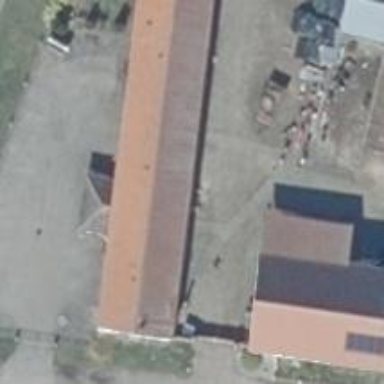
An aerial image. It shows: Motorcycle repair shop.